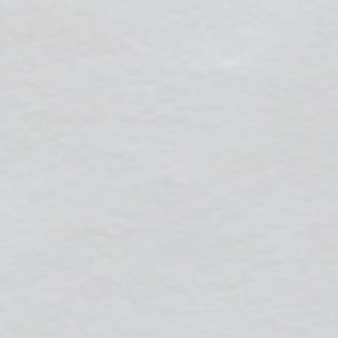
Label: other